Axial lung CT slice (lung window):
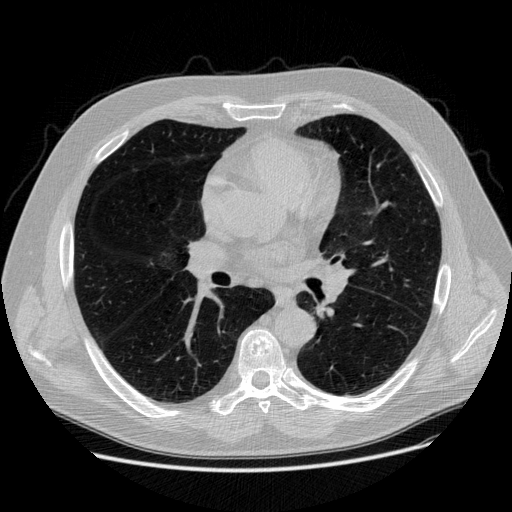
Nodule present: no